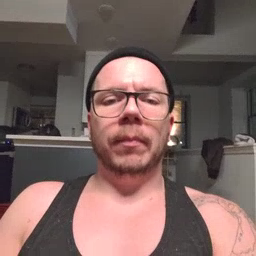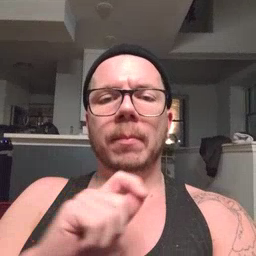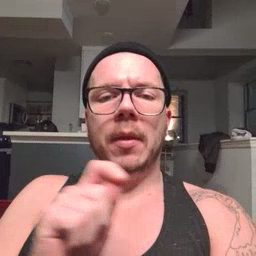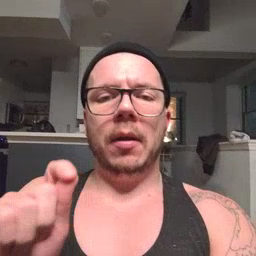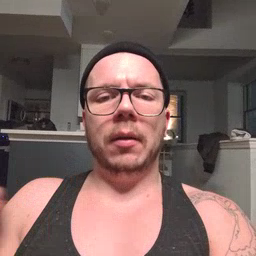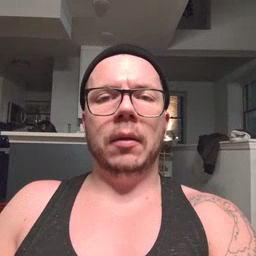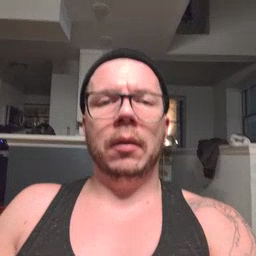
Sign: pen